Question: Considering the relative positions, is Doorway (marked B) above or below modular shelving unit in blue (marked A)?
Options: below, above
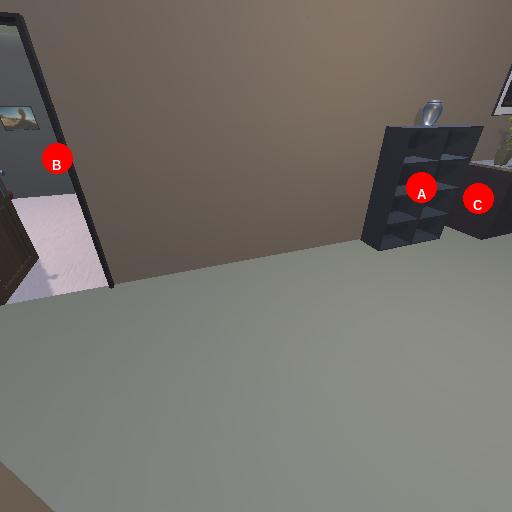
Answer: below